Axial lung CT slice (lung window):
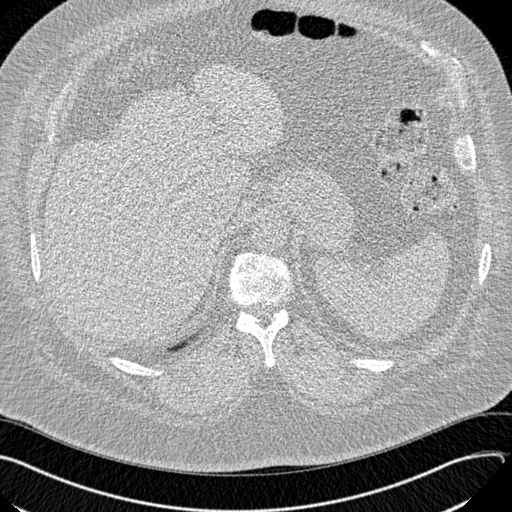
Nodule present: no